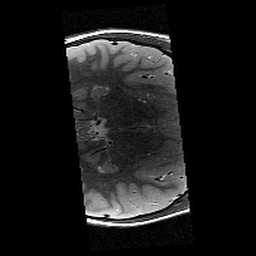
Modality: T2w
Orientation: axial
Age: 12
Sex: male
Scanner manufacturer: siemens
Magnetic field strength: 3 T
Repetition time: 9.23 s
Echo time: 0.067 s